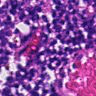
Metastatic tissue present: no